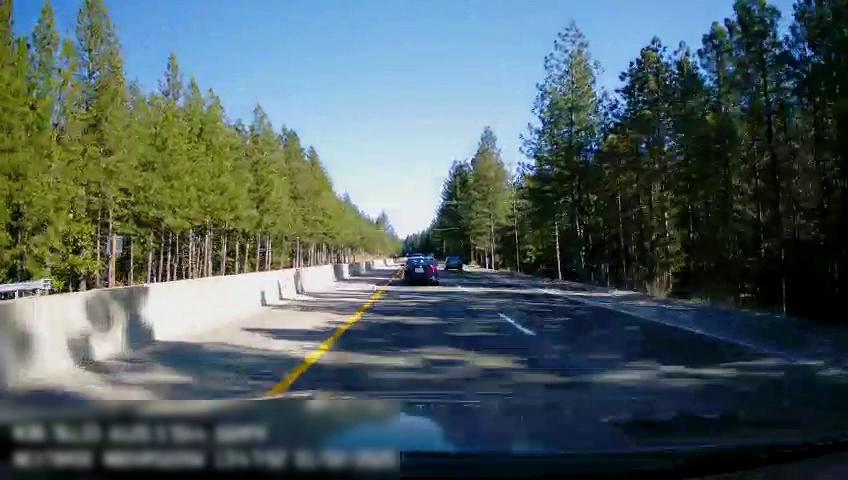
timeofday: Day
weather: Sunny
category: Drivable Space
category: Vehicles | Car
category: Vehicles | Car
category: Lanes | Alternate Lane
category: Lanes | Current Lane
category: Lanes | Current Lane